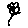
Label: flower